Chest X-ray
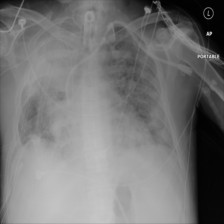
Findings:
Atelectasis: negative
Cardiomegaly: negative
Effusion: negative
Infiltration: positive
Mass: negative
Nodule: negative
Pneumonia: negative
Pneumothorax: negative
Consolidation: negative
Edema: negative
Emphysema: negative
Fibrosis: negative
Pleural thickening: negative
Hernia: negative